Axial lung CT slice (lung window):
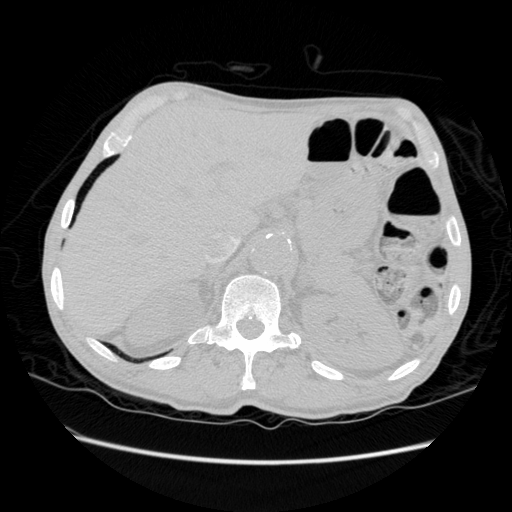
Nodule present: no